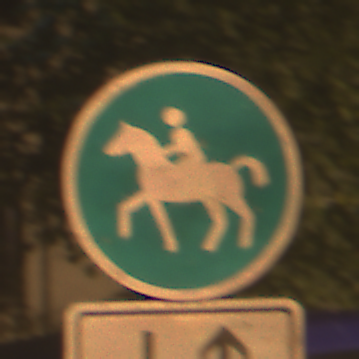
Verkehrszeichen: Reitweg
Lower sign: RichtungsangabeDurchPfeile8
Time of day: Night
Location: Outdoor (Urban)
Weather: Clear
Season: NotSpecified
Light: Artificial